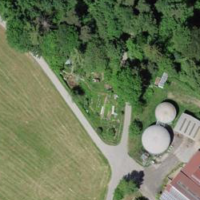
EUNIS habitat code: 52
Species observed at this site:
Echium vulgare